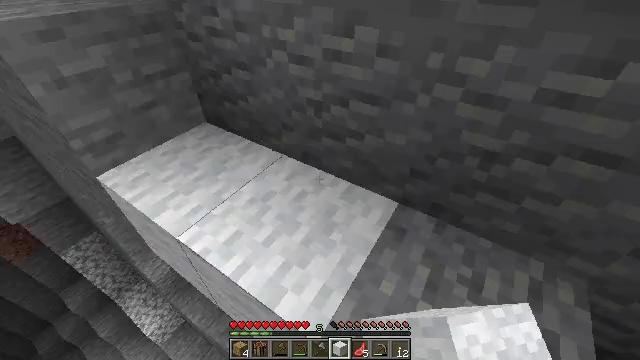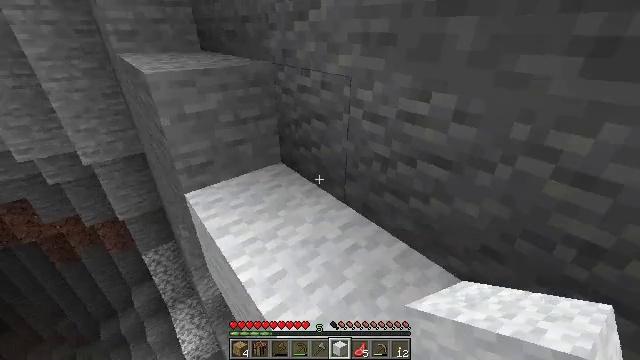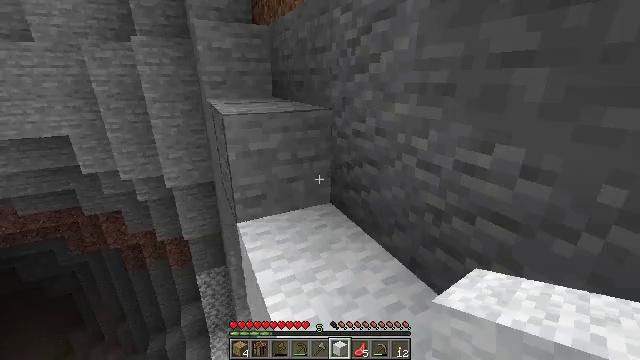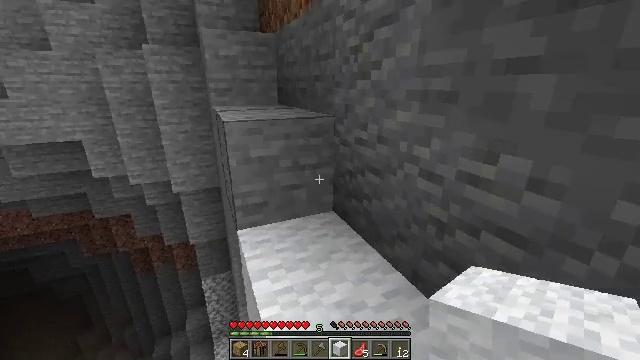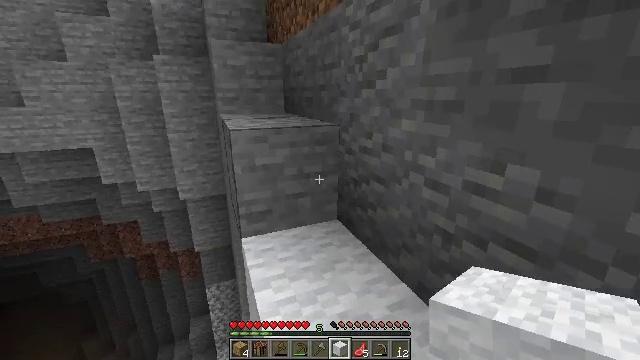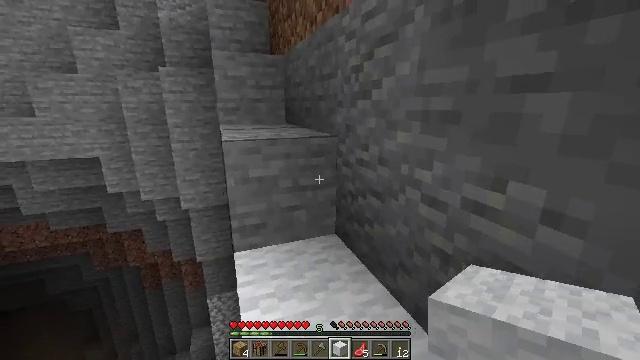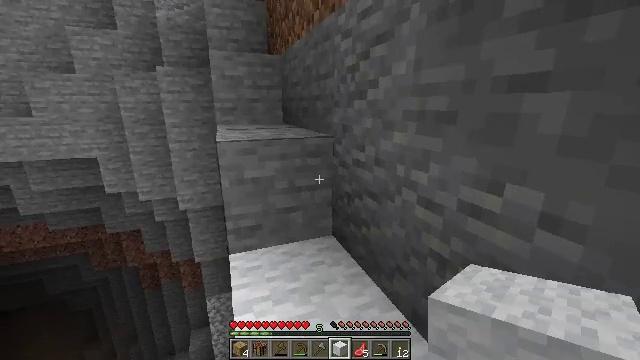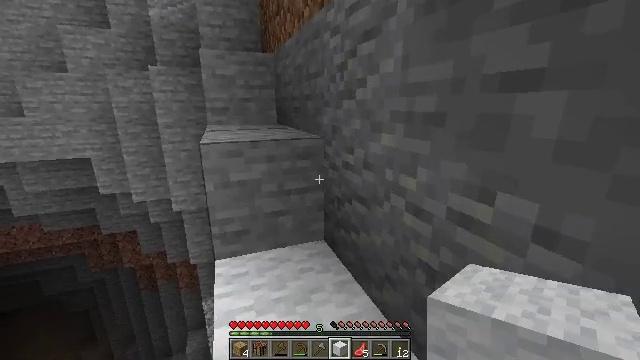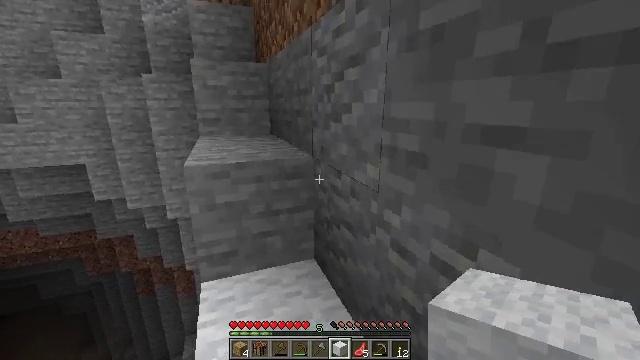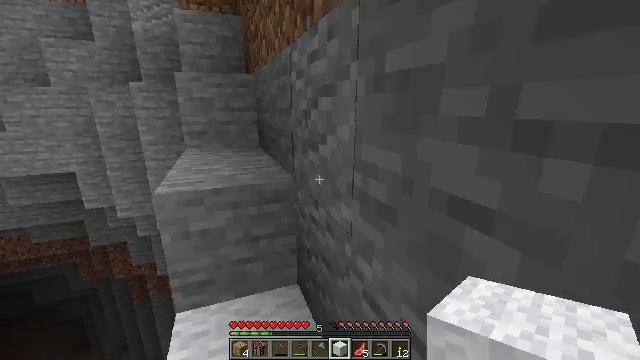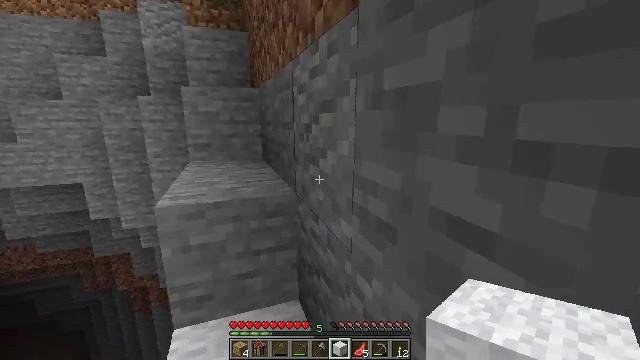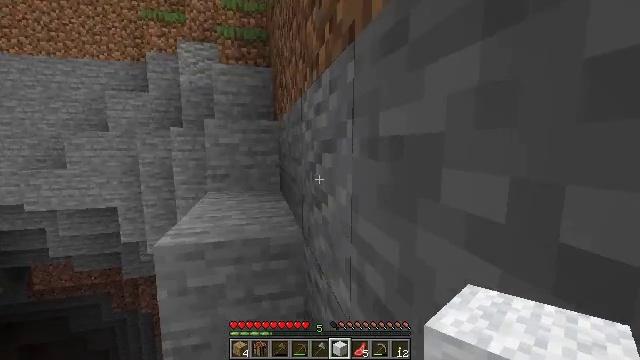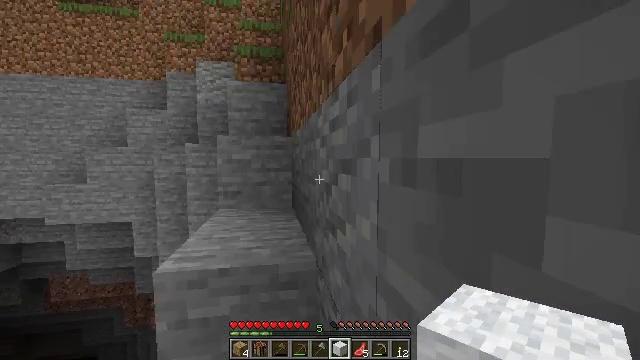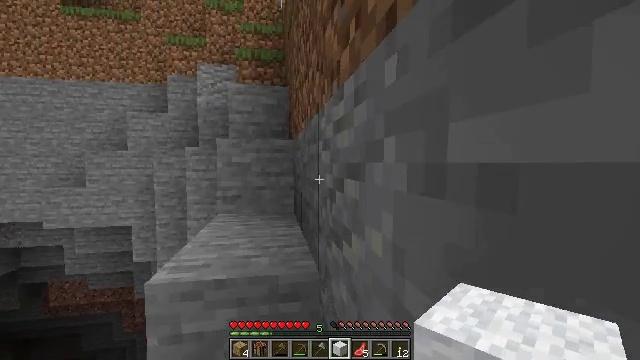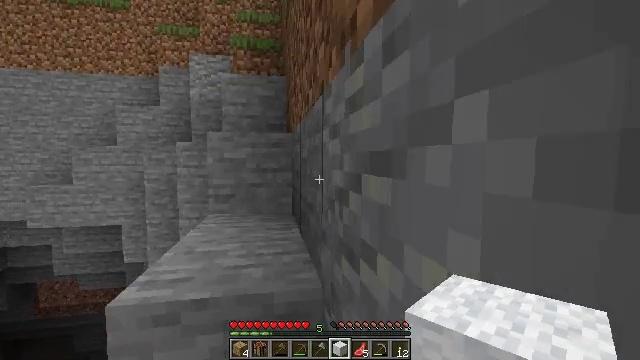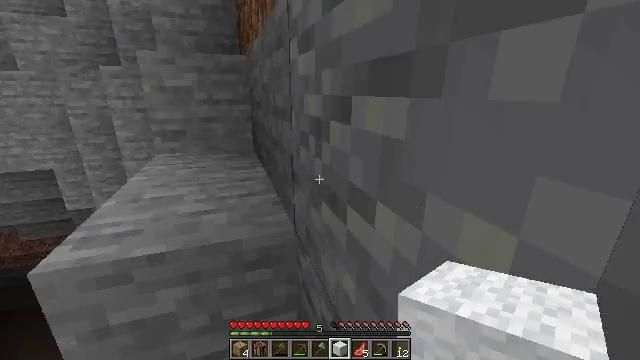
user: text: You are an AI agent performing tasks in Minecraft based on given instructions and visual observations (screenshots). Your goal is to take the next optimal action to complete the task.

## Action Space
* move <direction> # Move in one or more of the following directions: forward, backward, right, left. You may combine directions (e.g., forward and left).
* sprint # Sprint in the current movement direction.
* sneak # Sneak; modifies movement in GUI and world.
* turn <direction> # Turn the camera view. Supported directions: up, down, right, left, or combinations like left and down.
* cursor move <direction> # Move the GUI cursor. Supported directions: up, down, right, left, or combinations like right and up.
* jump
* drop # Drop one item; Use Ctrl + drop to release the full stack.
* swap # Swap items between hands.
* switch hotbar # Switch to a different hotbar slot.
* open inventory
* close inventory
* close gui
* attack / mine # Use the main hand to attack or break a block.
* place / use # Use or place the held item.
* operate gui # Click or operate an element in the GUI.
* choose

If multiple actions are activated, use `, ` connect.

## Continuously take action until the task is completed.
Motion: motion action
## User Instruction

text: Obtain white wool for building.
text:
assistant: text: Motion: move right, sneak, turn left and up
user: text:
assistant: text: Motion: move forward and move right, sneak, turn left and up
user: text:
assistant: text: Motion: move forward and move right, sneak, turn left and up
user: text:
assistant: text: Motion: move forward and move right, sneak, turn left and up
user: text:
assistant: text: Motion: move forward and move right, sneak, turn left and up
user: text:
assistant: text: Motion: move forward and move right, sneak
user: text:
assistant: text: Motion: move forward and move right
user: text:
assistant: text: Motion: move forward and move right
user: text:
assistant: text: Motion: move forward and move right
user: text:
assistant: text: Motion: move forward and move right, turn left and up
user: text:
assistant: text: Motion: move forward, turn left and up
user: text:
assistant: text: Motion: move forward, turn left and up
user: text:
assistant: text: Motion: move forward
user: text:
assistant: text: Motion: move forward
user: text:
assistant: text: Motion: move forward, turn right and down
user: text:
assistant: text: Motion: move forward, turn right and down
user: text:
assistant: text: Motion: turn down
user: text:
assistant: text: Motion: turn left and down
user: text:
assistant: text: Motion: no_op
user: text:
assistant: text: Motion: move back, turn up
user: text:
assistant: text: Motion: move back, turn up
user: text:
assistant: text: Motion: move back, turn up
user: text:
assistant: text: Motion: move back
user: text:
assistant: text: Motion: move back, turn up
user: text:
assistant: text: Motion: move back, turn up
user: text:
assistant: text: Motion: move back
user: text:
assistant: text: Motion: move back
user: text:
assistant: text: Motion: move back, turn up
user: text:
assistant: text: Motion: move back, turn up
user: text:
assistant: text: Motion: no_op